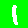
Digit: 1